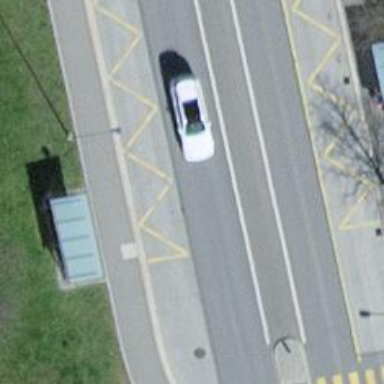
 serving as platform for public transportation."